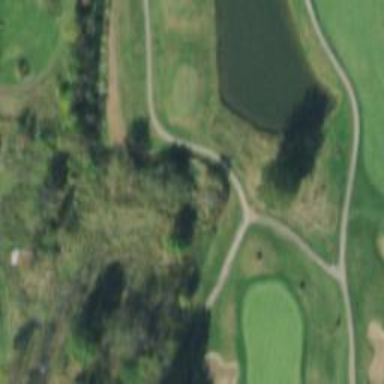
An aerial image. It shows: Service road used as golf cart path.